Question: Does anybody know how to add column value labels to a gvisColumnChart()?
There are so many options to go through, and I'm sure I'm not the first with this question. It would be really helpful for my project...
Edit: By value labels I mean something like this (numbers written on the bars themselves):

I'm using R 3.2.0 and googleVis 0.5.8
The answer for JS is here:
<URL>
Essentially creating a secondary 'view' element and adding it to the plot:
'''
var view = new google.visualization.DataView(data);
view.setColumns([0, 1,
{ calc: "stringify",
sourceColumn: 1,
type: "string",
role: "annotation" },
2]);
var options = {...};
var chart = new google.visualization.ColumnChart(document.getElementById("columnchart_values"));
chart.draw(view, options);
'''
I just don't quite know how to pass this extra element via R. Help?
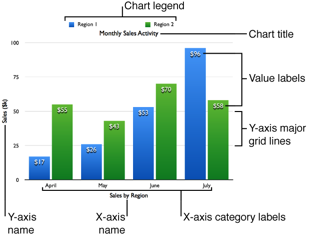
Answer: I found a solution in R.
Googlevis expects at an x-axis label column and at least one named data column. I duplicated the data column, resulting in a a three column dataset, in my case it's called chartset.
Name the third column after the data column ("Percentage" in my case) and add "" to the name, thus "Percentage.annotation". The googlevis interpreter is smart enough to pick up on it and throw the third column in as an annotation.
'''
setnames(chartset, c("Answer","Percentage","Percentage.annotation"))
p1 <- gvisColumnChart(chartset, xvar="Answer", yvar=c('Percentage',
'Percentage.annotation'), options=list(title= ccTitle,
vAxes="[{minValue:0}]"))
p1
'''
<URL>